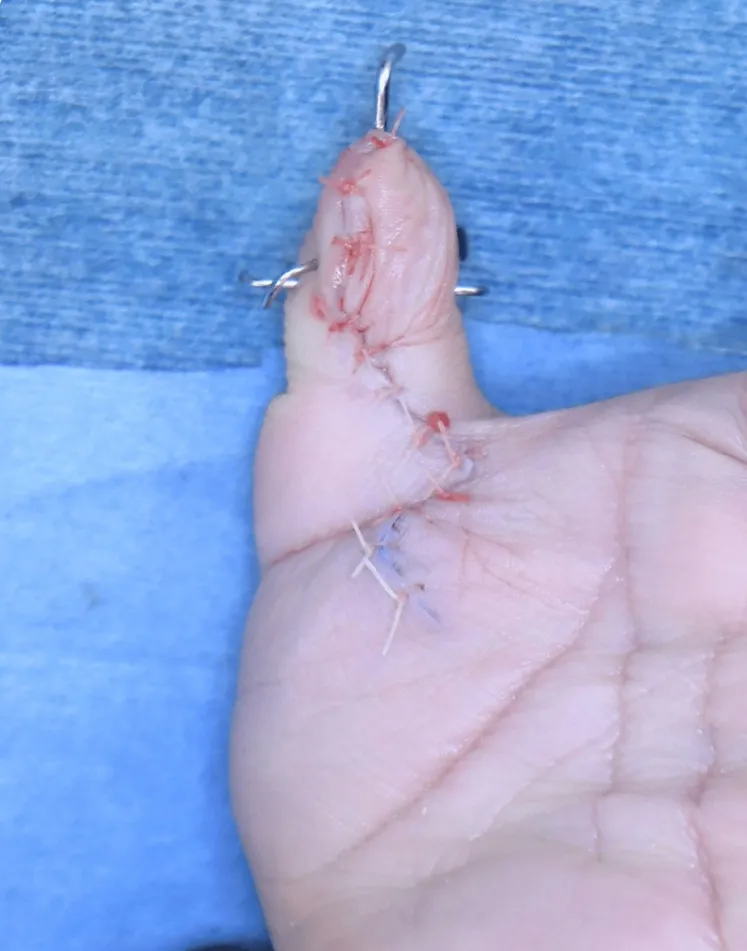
Final intraoperative appearance (Palmar side).
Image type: medical_photograph (other_medical_photograph)